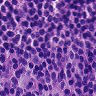
Metastatic tissue present: no